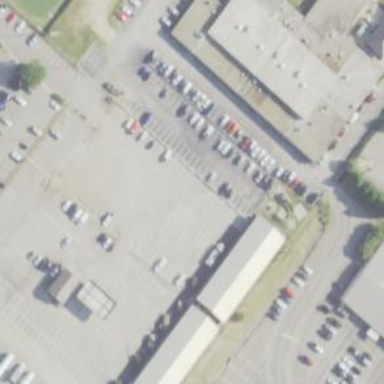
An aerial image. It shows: Parking area.